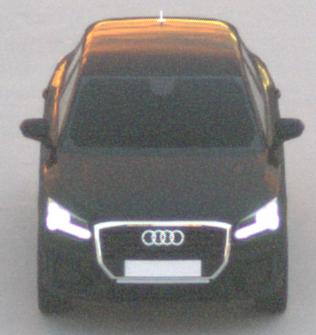
Make: Audi
Model: Q2
Model produced from: 2016
Model produced until: 2020
Doors: 5
Color: black
Road condition: dry road
Daytime: sunrise or sunset
Contrast: medium contrast